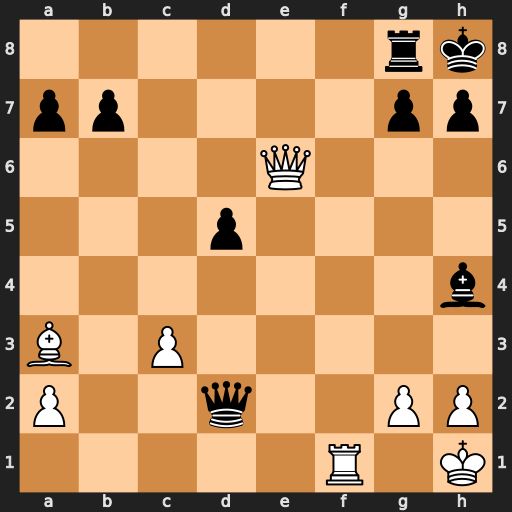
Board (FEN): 6rk/pp4pp/4Q3/3p4/7b/B1P5/P2q2PP/5R1K
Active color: w
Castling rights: -
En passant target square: -
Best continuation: Qxg8+ Kxg8 Rf8#